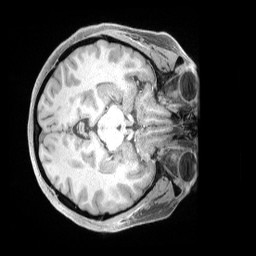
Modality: T1w
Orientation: axial
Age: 39
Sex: female
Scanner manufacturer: siemens
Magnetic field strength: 3 T
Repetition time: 2 s
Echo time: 0.00211 s